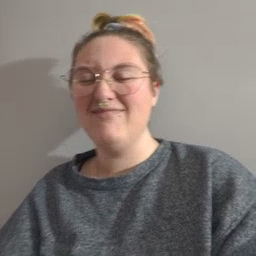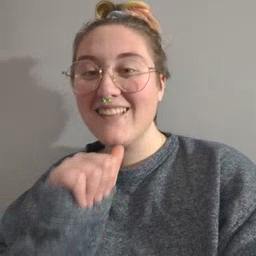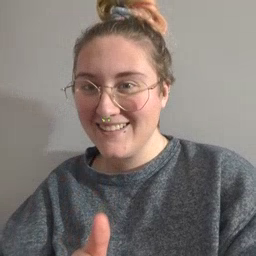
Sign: not